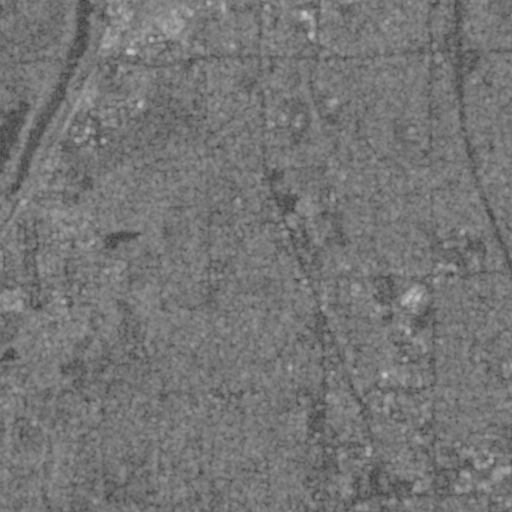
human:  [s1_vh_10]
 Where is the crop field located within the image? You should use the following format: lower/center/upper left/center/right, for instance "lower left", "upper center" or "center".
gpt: The crop field is located in the center of the image.
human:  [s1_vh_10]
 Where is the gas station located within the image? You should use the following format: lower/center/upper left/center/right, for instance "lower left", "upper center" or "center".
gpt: The gas station is located in the upper right of the image.
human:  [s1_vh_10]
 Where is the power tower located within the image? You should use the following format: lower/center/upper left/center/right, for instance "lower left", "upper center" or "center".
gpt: The power tower is located in the upper left of the image.
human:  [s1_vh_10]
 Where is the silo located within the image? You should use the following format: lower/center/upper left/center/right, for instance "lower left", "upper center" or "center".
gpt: The silo is located in the upper left of the image.
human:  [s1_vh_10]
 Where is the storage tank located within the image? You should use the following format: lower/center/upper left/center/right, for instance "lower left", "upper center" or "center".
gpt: The storage tank is located in the upper center of the image.
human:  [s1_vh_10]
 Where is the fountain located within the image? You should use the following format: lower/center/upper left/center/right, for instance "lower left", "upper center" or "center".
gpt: The fountain is located in the lower right of the image.
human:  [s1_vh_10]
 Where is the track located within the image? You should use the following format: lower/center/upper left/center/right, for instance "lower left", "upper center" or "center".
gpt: There is no track in the image.

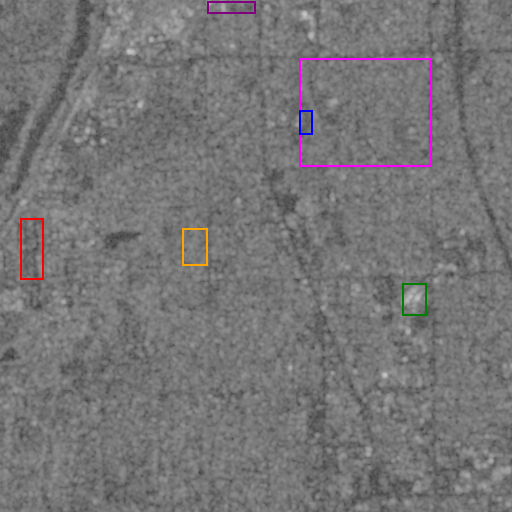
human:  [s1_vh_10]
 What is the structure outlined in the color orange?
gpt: The structure outlined in orange is a crop field.
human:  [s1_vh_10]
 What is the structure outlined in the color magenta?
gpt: The structure outlined in magenta is a park.
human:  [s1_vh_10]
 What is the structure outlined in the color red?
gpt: The structure outlined in red is a parking lot.
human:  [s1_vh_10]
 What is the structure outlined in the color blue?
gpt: The structure outlined in blue is a track.
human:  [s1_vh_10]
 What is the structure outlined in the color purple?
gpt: The structure outlined in purple is a building.
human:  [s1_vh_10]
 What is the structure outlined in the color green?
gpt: The structure outlined in green is a building.
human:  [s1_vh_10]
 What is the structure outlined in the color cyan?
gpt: There is no cyan outline.